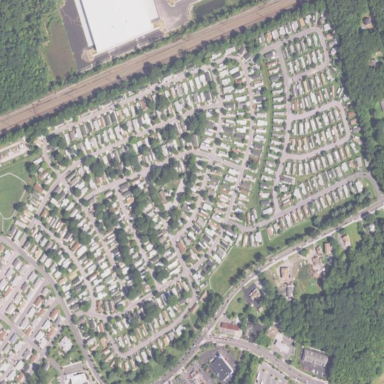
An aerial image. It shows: Residential area with mobile homes.